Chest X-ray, PA view. Patient: 37 years old, sex M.
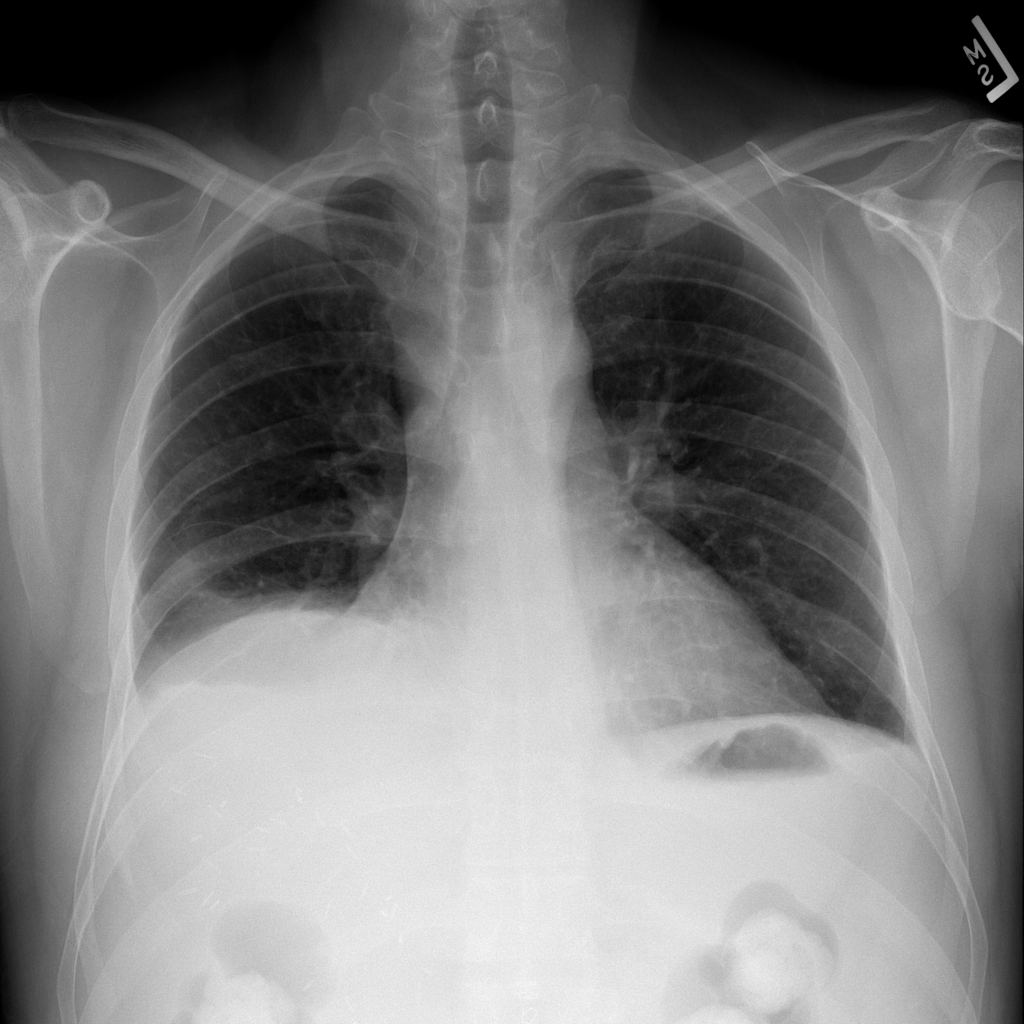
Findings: Atelectasis, Cardiomegaly, Effusion, Infiltration